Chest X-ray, AP view. Patient: 45 years old, sex M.
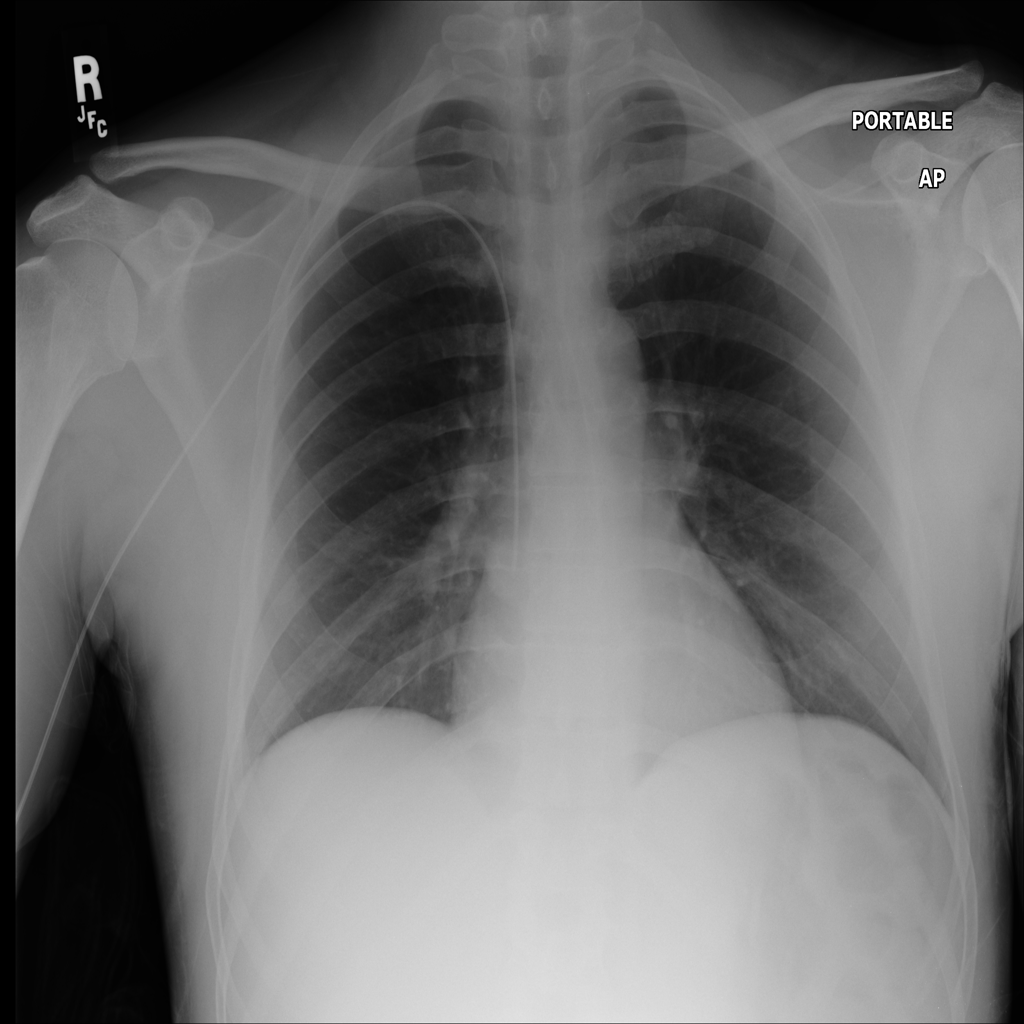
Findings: No Finding